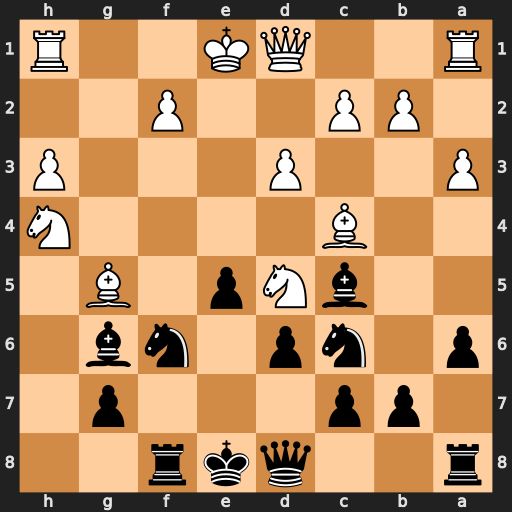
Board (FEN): r2qkr2/1pp3p1/p1np1nb1/2bNp1B1/2B4N/P2P3P/1PP2P2/R2QK2R
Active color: b
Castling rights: KQq
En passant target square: -
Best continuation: Bxf2+ Kxf2 Nxd5+